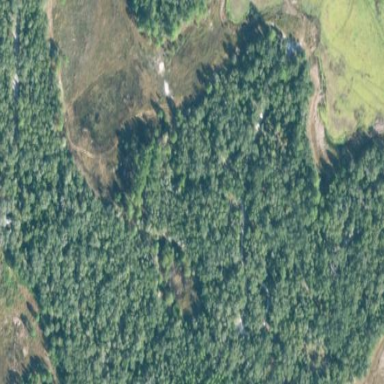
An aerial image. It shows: Mixed woodland with various types of leaves.